Question: I'm trying to make a cgridview that can filter data from relations table. This is my first time with CGridView and I just can't get it to work. Help is appreciated.
I have 2 problems. first: i have managed to get a dropdown filter of my users (avtor, relation in Novica), but when I choose one, it always returns this: "No results found.".
second: When I try to filter with Novica.ID, i get this error: (filtering with other columsn works great)
> Error 500:
# CDbException
CDbCommand failed to execute the
SQL statement: SQLSTATE[23000]: Integrity constraint violation: 1052
Column 'id' in where clause is ambiguous. The SQL statement executed
was: SELECT COUNT(*) FROM 'novica' 't' LEFT OUTER JOIN 'uporabnik'
'avtor' ON ('t'.'uporabnik_id'='avtor'.'id') WHERE ((uporabnik_id =
:id) AND (id=:ycp0))
(C:\xampp\htdocs\PEF\framework\db\CDbCommand.php:528)
These are my tables:

Models:
Novica (eng: News)
'''
public function relations() {
return array(
'uporabnik' => array(self::BELONGS_TO, 'DostopNovica', 'uporabnik_id'),
'avtor' => array(self::BELONGS_TO, 'Uporabnik', 'uporabnik_id'),
);
}
public function search() {
$criteria = new CDbCriteria;
$criteria->compare('id', $this->id);
$criteria->with = 'avtor';
$criteria->compare('naslov', $this->naslov, true);
$criteria->compare('datum', $this->datum, true);
$criteria->compare('avtor.upime', $this->uporabnik_id, true); //avtor.upime (eng. author.username)
return new CActiveDataProvider(get_class($this), array(
'criteria' => $criteria,
'sort' => array(
'defaultOrder' => 'datum DESC', //date
),
'pagination' => array(
'pageSize' => 5
),
));
}
'''
Action:
'''
public function actionIndex() {
$model = new Novica('search');
if (isset($_GET['Novica']))
$model->attributes = $_GET['Novica'];
$params = array(
'model' => $model,
);
if (!isset($_GET['ajax']))
$this->render('index', $params);
else
$this->renderPartial('index', $params);
}
'''
CGridView:
'''
$this->widget('zii.widgets.grid.CGridView', array(
'dataProvider' => $model->search(),
'filter' => $model,
'columns' => array('id',
array('name' => 'datum',
'value' => 'date("j.n.Y G:i", strtotime($data->datum))'
),
array(
'name' => 'uporabnik_id',
'value' => 'Uporabnik::Model()->FindByPk($data->uporabnik_id)->upime',
'filter' => CHtml::listData(Uporabnik::model()->findAll(), 'id', 'upime'),
),
'naslov'
//specify the colums you wanted here
),
));
'''
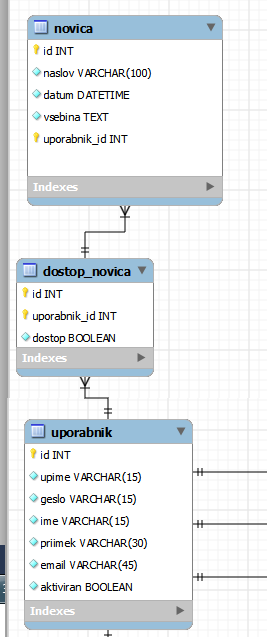
Answer: In your model use
'$criteria->compare('avtor.id', $this->uporabnik_id, true);'
compare with id of relation avtor because that is what you have defined as value in dropdown in your gridview..'CHtml::listData(Uporabnik::model()->findAll(), 'id', 'upime')'..listData syntex is models, value, text..
In your model use
'$criteria->compare('t.id', $this->id);'
t is the default alias used by the yii for the table...the problem with ambigious is that column 'id' exists in both tables..